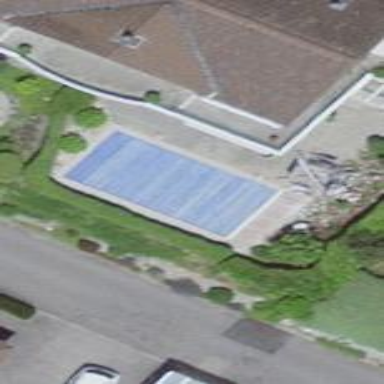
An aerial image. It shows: Swimming pool located in leisure land.